Question: I am trying to create a page that is contained in what can be visualized as a picture frame type border/frame as shown here:

So far I've found three ways to do it none of which truly fit my needs, I need this frame to be responsive so that it fills the whole screen and keeps roughly the same ratio (don't want the frame panels to get stretched too thin).
I can make each wall using CSS roughly like:
'''
#left-wall {
border-left: 120px solid black;
border-top: 50px solid transparent;
border-bottom: 50px solid transparent;
height: 10%;
width: 0px;
}
'''
with an inside element just a tad smaller and white to leave only the border remaining, but that is a lot of markup and not responsive.
There is SVG
'''
<svg height="400" width="500">
<polygon points="0,0 100,100 100,300 0,400" style="fill:white;stroke:gray;stroke-width:2" />
</svg>
'''
Which is much simpler code, but again not responsive.
Then there is also the canvas option but if I wanted it to be full screen and responsive I'd have to redraw every window resize which seems over complicated.
So is there a simple responsive way to a frame like shown above?
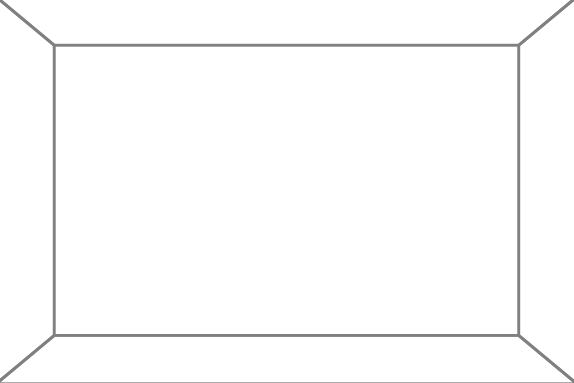
Answer: If you don't have to support IE8 and less, you can use one pseudo-element and 'background-image' to achieve the frame effect and also have it responsive with minimal code.
The inner box is generated using the pseudo element and the angled parts on all sides are achieved using angled 'linear-gradient' background images. The 'linear-gradient' images have the same dimensions as the space left for the frame on all 4 sides. In this snippet it is 50px space on all four sides and so the dimensions of the 'linear-gradient' image is 50px X 50px.
'''
.frame {
position: relative;
height: 100vh;
width: 100%;
background-image: linear-gradient(to top right, transparent 48.5%, gray 48.5%, gray 51.5%, transparent 51.5%), linear-gradient(to top right, transparent 48.5%, gray 48.5%, gray 51.5%, transparent 51.5%), linear-gradient(to top left, transparent 48.5%, gray 48.5%, gray 51.5%, transparent 51.5%), linear-gradient(to top left, transparent 48.5%, gray 48.5%, gray 51.5%, transparent 51.5%);
background-size: 50px 50px;
background-position: top left, bottom right, top right, bottom left;
background-repeat: no-repeat;
padding: 50px;
}
.frame:after {
position: absolute;
content: '';
height: calc(100% - 100px);
width: calc(100% - 100px);
top: 48px;
left: 48px;
border: 2px solid gray;
}
* {
margin: 0;
padding: 0;
box-sizing: border-box;
}
'''
'''
<div class="frame">Some text</div>
'''